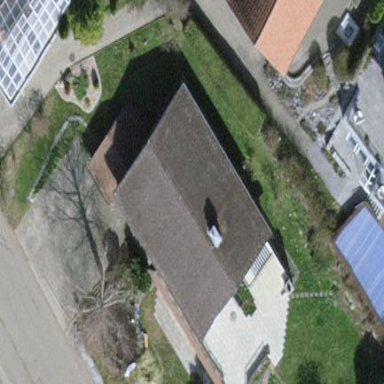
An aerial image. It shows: Terrace building.